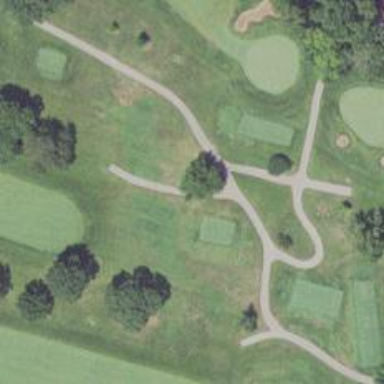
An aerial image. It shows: Service road used as golf cart path.